Question: I've been struggling to convert a .NET code to Mono. Everything works fine except this part:

As you see, 'value' is int. Mono says that int is 'List<dynamic>' (look at the value of 'b'). The if statement then goes to the else if part and then throws an exception on line 129, because int cannot be casted to List. In .NET the else if part is correctly evaluated as false. Can anyone help, please?
Here's a copyable code :)
'''
public static StringBuilder JsonValueToString(dynamic value, StringBuilder sb)
{
if (value is JsonObject)
{
return value.BuildString(sb);
}
else if (value is List<dynamic>)
{
var xs = (List<dynamic>) value;
sb.Append("[");
for (int i = 0; i < xs.Count; ++i)
{
if (i > 0) sb.Append(", ");
JsonValueToString(xs[i], sb);
}
sb.Append("]");
}
else
{
sb.Append(value.ToString());
sb.Append(" ");
}
return sb;
}
'''
// EDIT: Added a better picture.
// EDIT2: Added a code snippet.
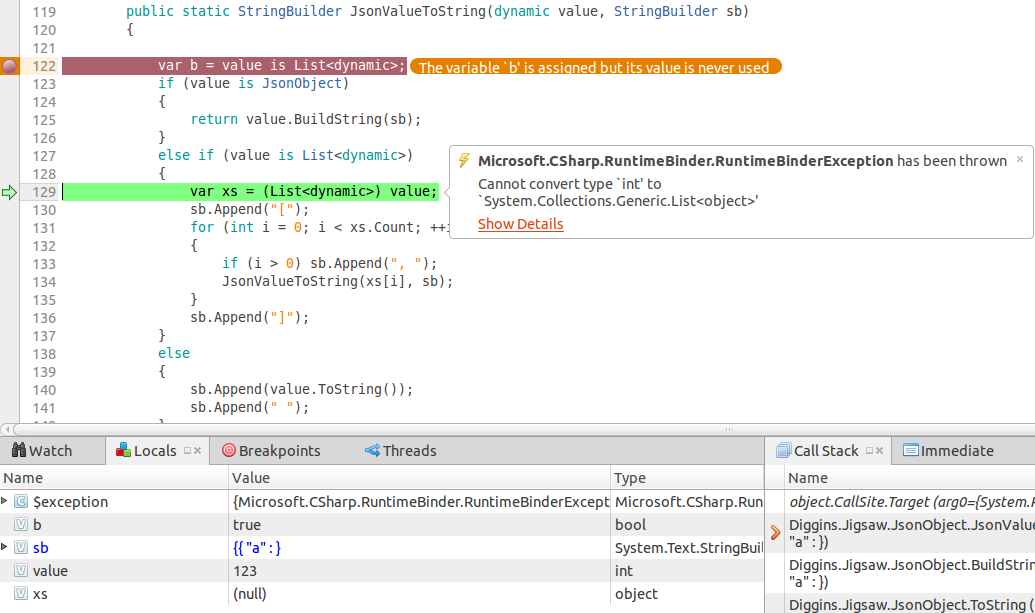
Answer: I was using Mono 3.2.8. Update to Mono 3.10 solved the issue.